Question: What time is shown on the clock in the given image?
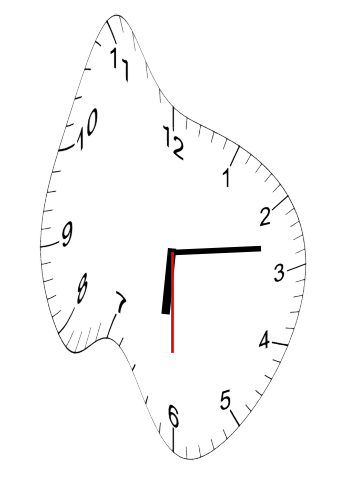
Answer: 06:13:30